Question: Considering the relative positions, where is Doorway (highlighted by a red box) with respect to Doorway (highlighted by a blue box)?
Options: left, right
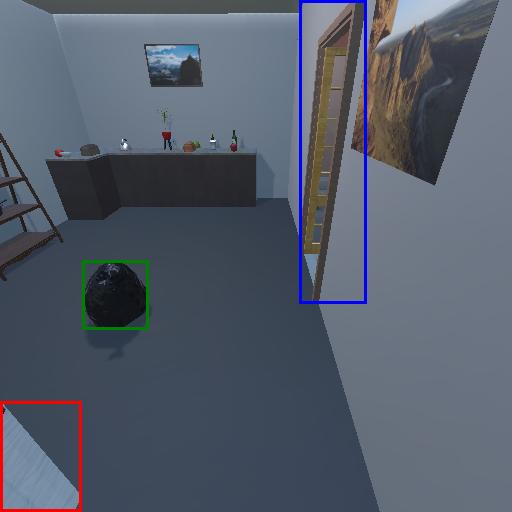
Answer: left